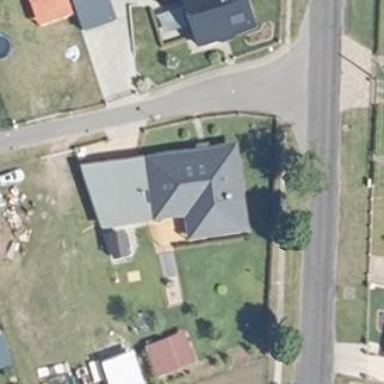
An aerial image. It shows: Building with hipped roof.